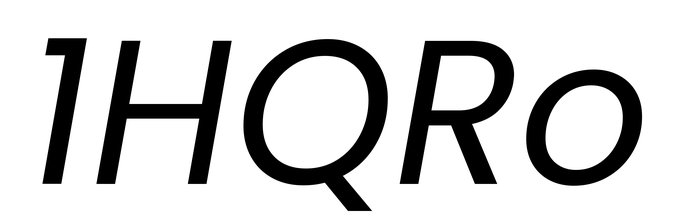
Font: Poppins-Italic